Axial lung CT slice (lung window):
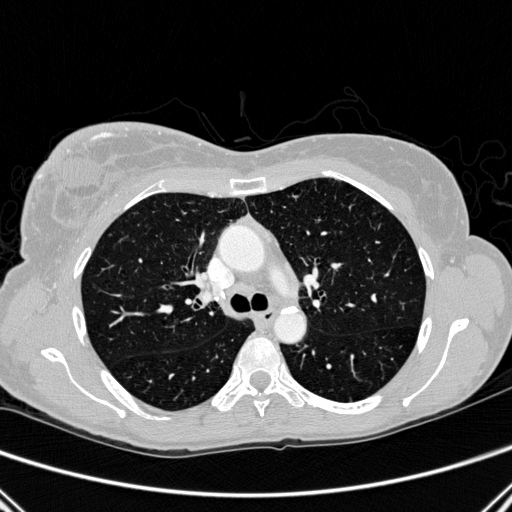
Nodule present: yes
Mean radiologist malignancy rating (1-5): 1